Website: bh-photo
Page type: address-validator
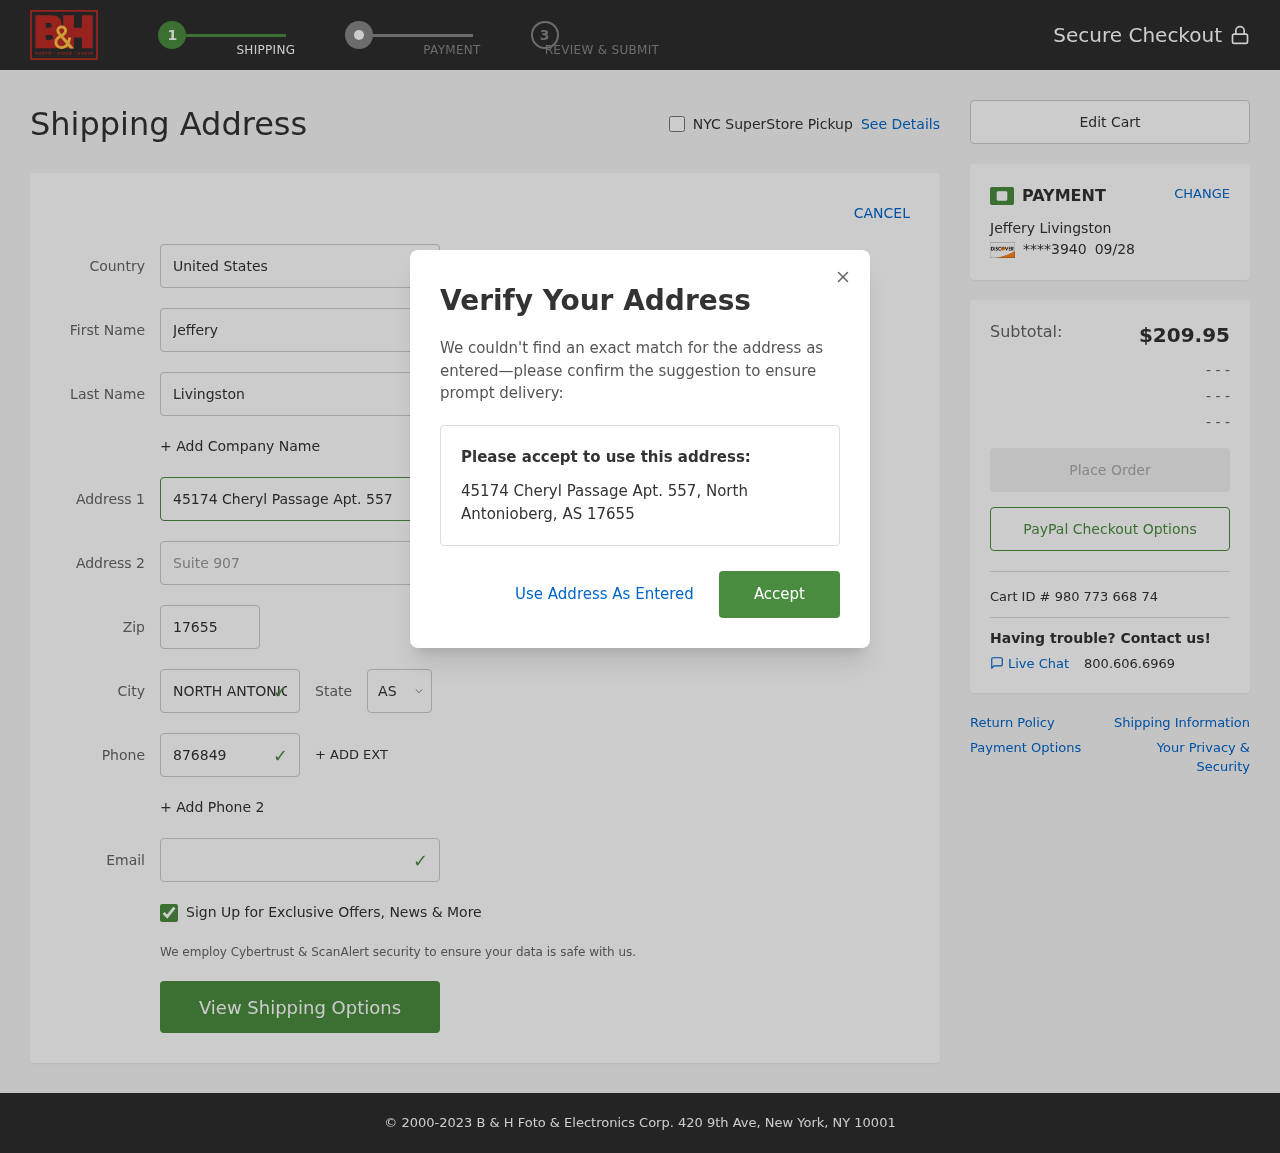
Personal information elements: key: PII_CARD_EXPIRY
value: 09/28
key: PII_CARD_LAST4
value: ****3940
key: PII_CITY
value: North Antonioberg
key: PII_COUNTRY
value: United States
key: PII_EMAIL
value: jlivingston@hotmail.com
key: PII_FIRSTNAME
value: Jeffery
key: PII_FULLNAME
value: Jeffery Livingston
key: PII_LASTNAME
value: Livingston
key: PII_PHONE
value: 8768495387
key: PII_POSTCODE
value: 17655
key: PII_STATE_ABBR
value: AS
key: PII_STREET
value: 45174 Cheryl Passage Apt. 557
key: PII_STREET2
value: Suite 907
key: PII_CITY_STATE_ZIP
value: North Antonioberg, AS 17655
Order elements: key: ORDER_SUBTOTAL
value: $209.95
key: ORDER_ID
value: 980 773 668 74